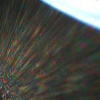
Label: sunburn